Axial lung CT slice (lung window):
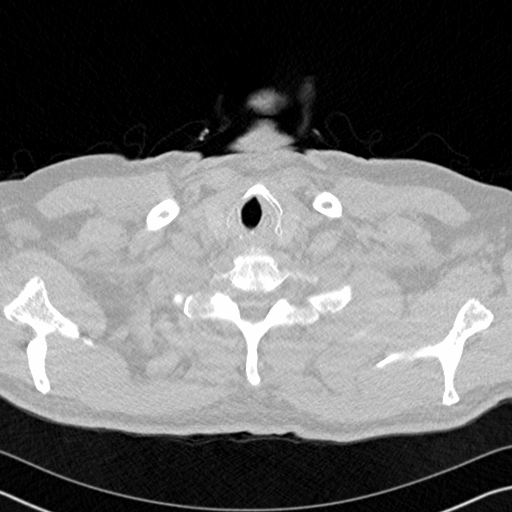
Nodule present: no